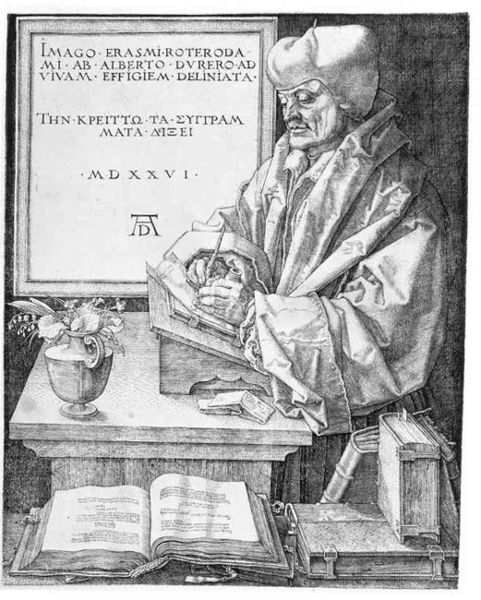
Titel: Erasmus von Rotterdam
Künstler: Albrecht Dürer
Standort: Karlsruhe
Institution: Staatliche Kunsthalle Karlsruhe
Schlagwörter: folds, hat, king, men, priest, white, black, face, grey, hair, interior, nose, old, painting, robe, table, flowers, print, pot, vase, hand, flower, greek, man, roman, costume, eyes, paper, black and white, coat, wrinkles, etching, illustration, books, desk, pen, quill, writing, british, letters, ink, inscription, art, board, engraving, pencil, cloth, book, shading, clothing, bible, durer, royalty, latin, text, scholar, dürer, words, europe, manuscript, philosopher, sign, kind, poetry, tomb, european, erasmus, tome, albrecht, writer, ad, copy, language, scripture, foreign, scribe, humanism, weird, albrecht durer, mi, strict, podium, binding, imago, effigiem, quil, rotterdam, scriptrue, humanist, alberto, ab, mdxxvi, erasmi, roteroda, dvrero, vivam, deliniata, erasmus of rotterdam, erasmiroteroda, alkymist, 1526, rotterdamm